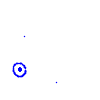
Particle: kaon